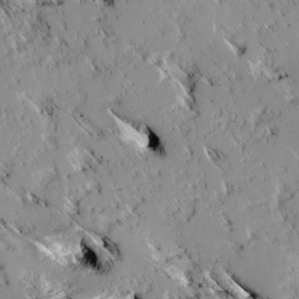
Label: non_frost